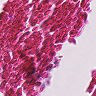
Metastatic tissue present: no